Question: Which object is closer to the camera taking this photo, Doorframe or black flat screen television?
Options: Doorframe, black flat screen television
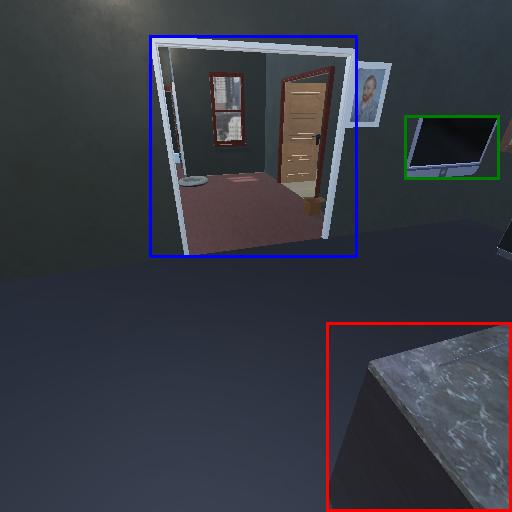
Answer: Doorframe